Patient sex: F
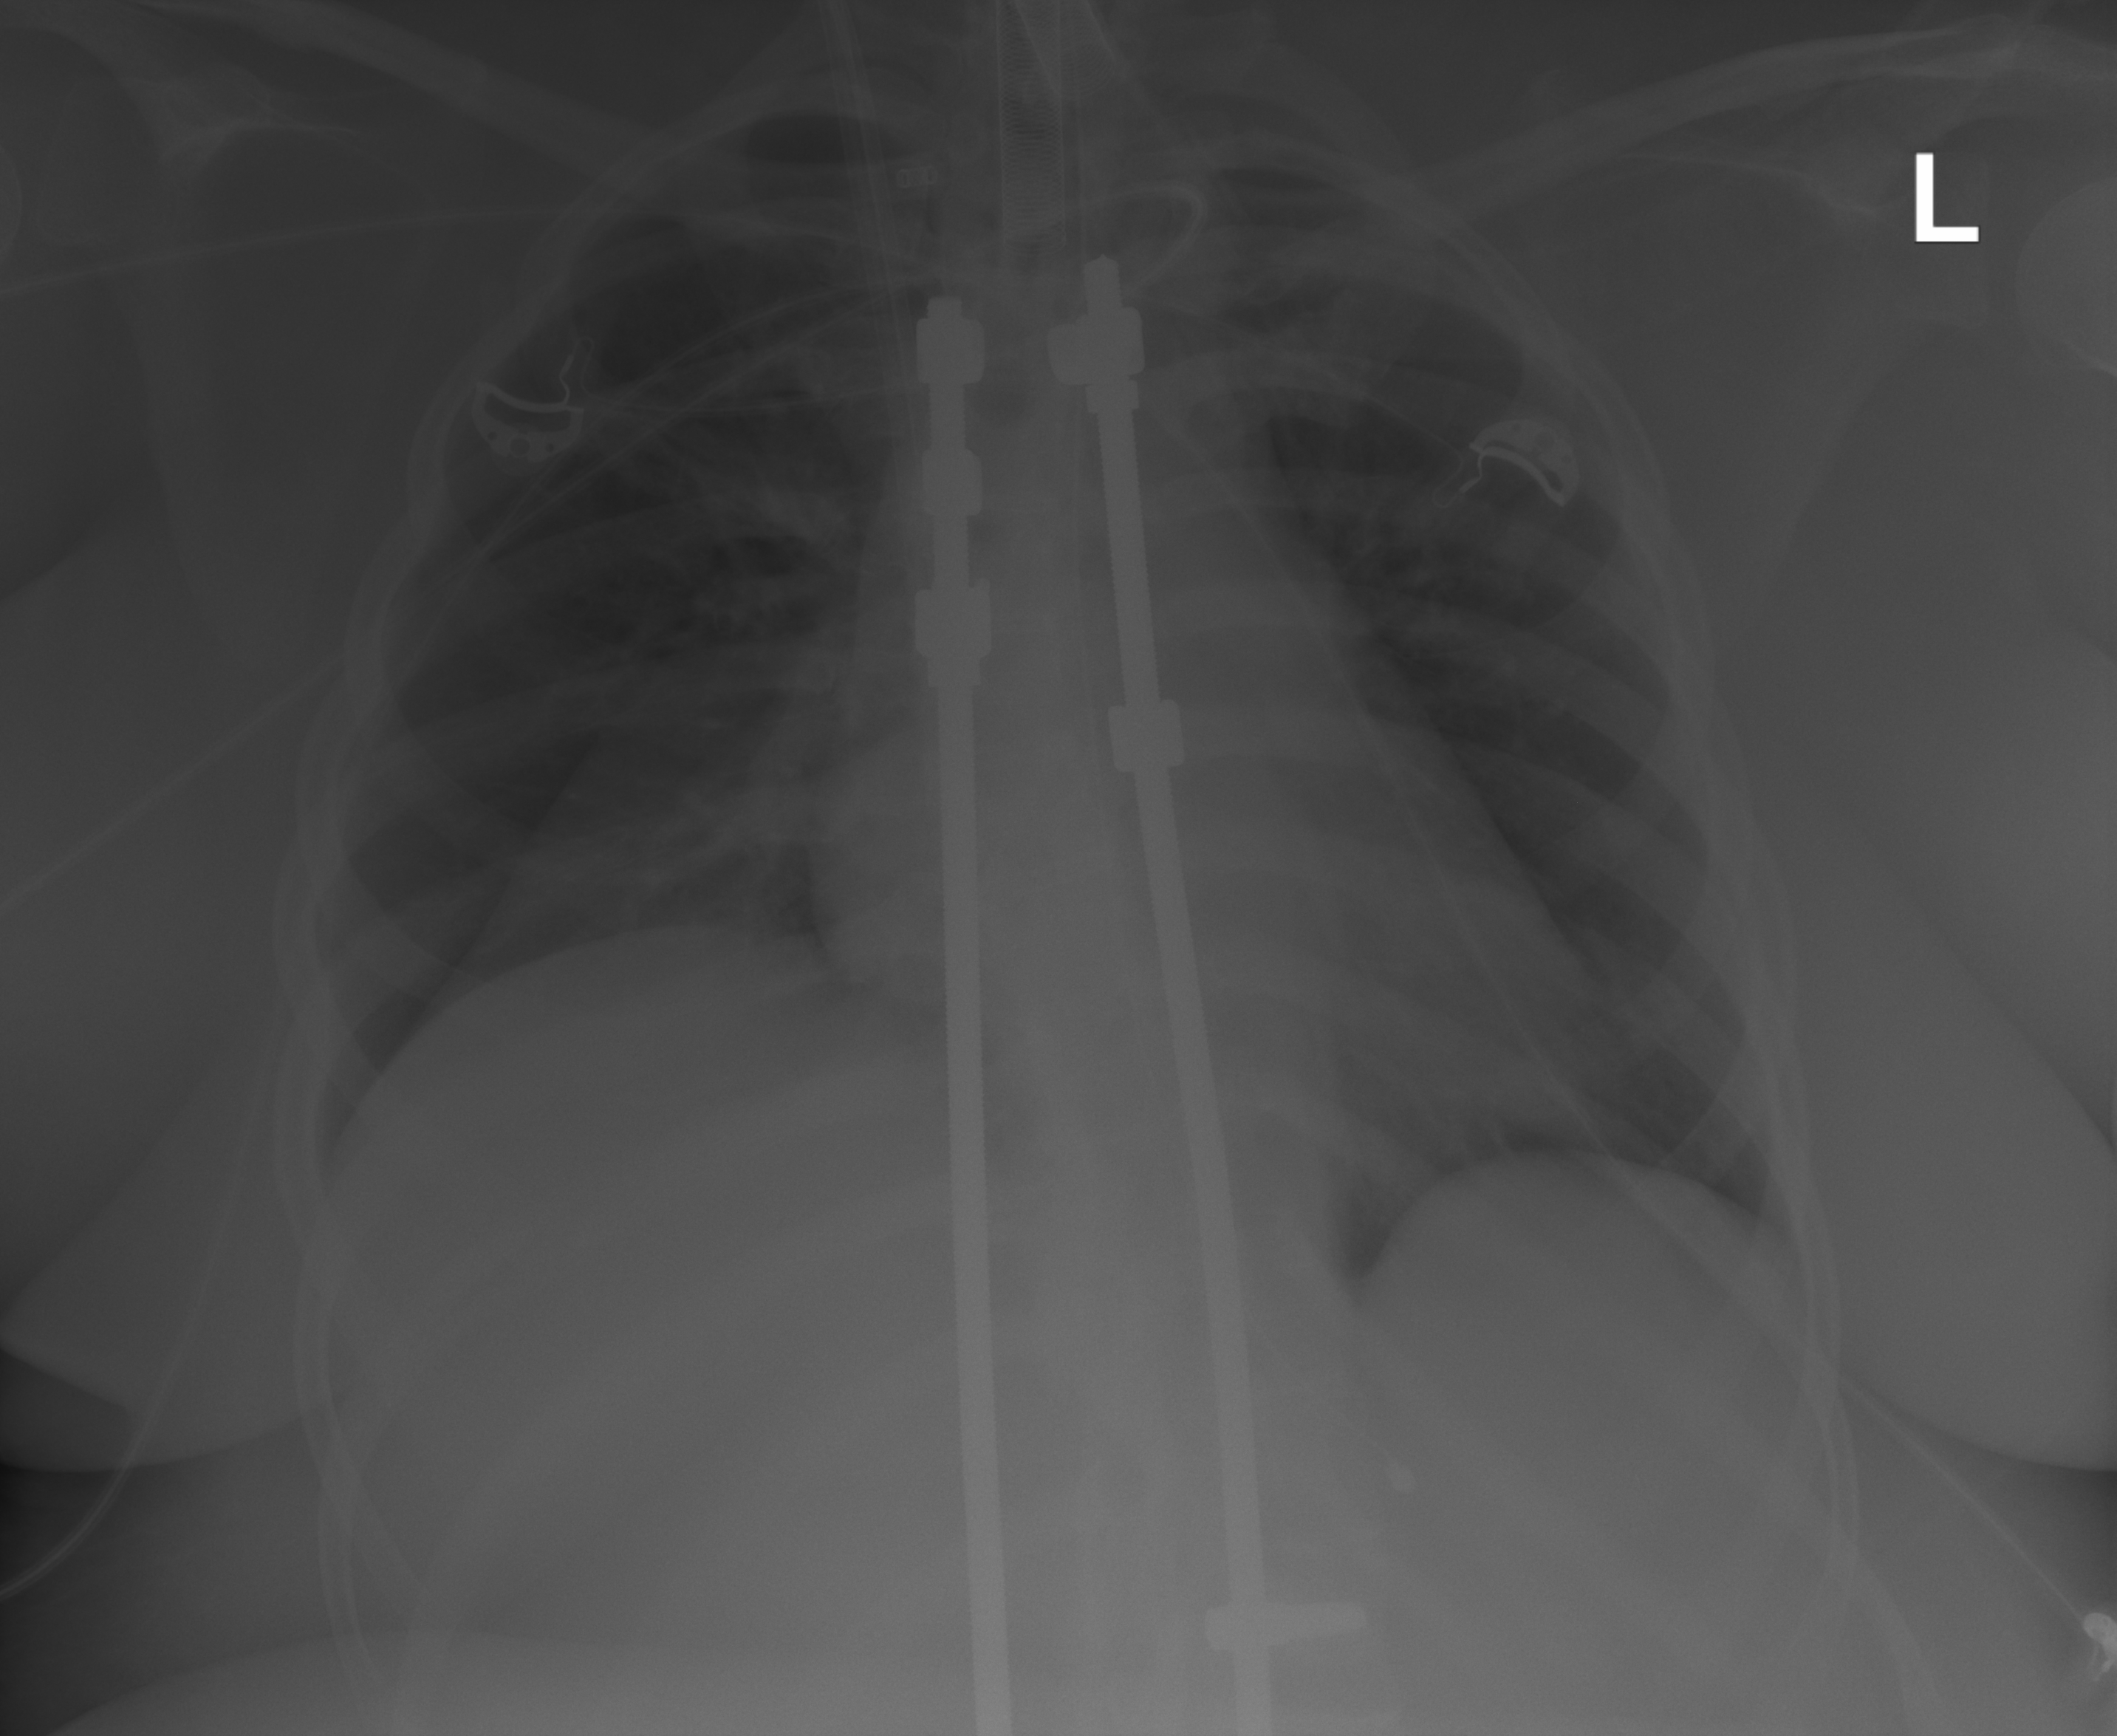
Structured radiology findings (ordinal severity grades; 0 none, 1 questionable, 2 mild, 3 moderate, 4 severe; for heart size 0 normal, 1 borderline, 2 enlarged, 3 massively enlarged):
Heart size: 2
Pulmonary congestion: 0
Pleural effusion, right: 0
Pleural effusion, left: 0
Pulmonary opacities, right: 0
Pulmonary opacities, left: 0
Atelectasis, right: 2
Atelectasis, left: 0